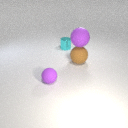
small purple rubber sphere in front of small cyan metal cylinder